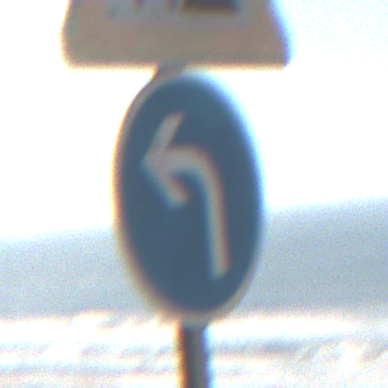
Verkehrszeichen: VorgeschriebeneFahrtrichtungLinks
Zusatzzeichen oben: Arbeitsstelle
Umgebung: Outdoor, Urban
Tageszeit: MorningAfternoon
Wetter: Clear
Licht: Natural
Jahreszeit: NotSpecified
Kontrast: HighContrast